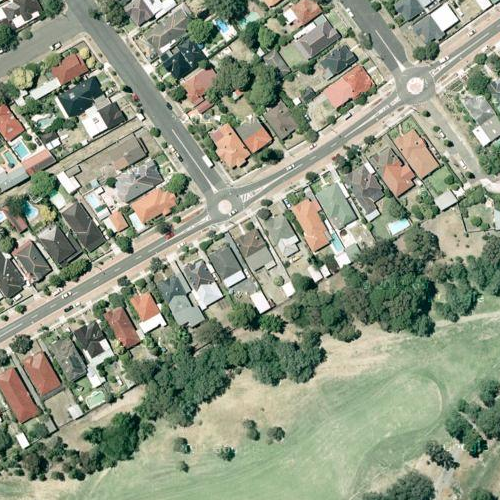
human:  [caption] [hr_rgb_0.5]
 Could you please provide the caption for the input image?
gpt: A town with many houses arranged neatly with a piece of lawn beside .

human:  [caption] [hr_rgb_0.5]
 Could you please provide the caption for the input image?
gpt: A residential area with houses arranged neatly with a piece of lawn beside .

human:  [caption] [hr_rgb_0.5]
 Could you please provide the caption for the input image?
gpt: A residential area with houses arranged neatly and some roads go through this area .

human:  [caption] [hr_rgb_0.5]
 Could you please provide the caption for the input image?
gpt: Lots of houses with different colors of roofs arranged neatly .

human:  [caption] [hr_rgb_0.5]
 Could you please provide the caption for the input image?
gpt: A residential area with houses densely arranged with a piece of lawn beside .